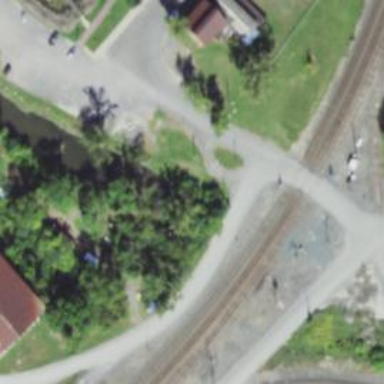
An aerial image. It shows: Abandoned railway bridge.